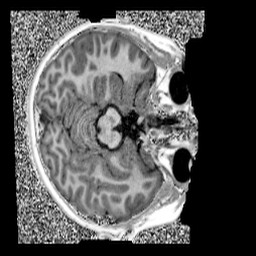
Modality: UNIT1
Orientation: axial
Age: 11
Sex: female
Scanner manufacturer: siemens
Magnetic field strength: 3 T
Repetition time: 4 s
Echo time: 0.00299 s